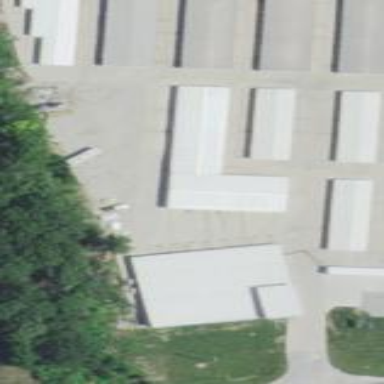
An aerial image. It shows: Area designated for garages used for storage rental.